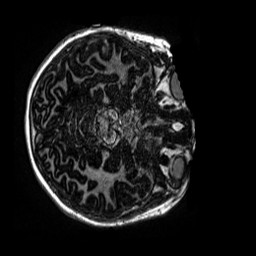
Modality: MP2RAGE
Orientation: axial
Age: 11
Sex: female
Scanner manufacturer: siemens
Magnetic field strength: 3 T
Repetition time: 4 s
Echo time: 0.00299 s